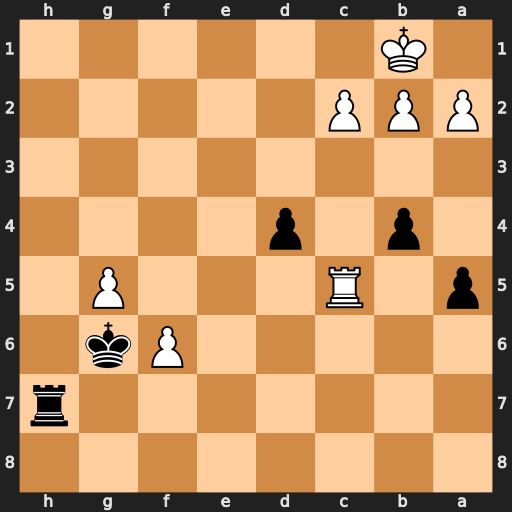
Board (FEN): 8/7r/5Pk1/p1R3P1/1p1p4/8/PPP5/1K6
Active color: b
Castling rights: -
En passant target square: -
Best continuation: Rh1#